Aerial crown-view tile of a tropical tree (Barro Colorado Island, Panama), acquired 20250317:
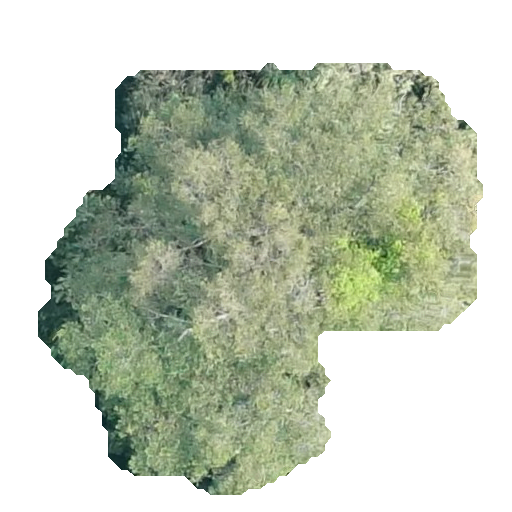
Species: Terminalia amazonia
GBIF accepted scientific name: Terminalia amazonica
Crown area: 197.997 m²